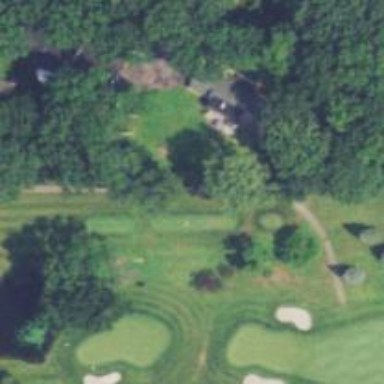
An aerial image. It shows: View of golf hole.